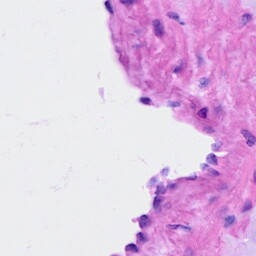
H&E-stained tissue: Ovarian